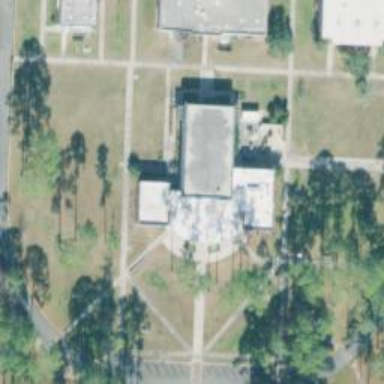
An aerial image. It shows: College building.